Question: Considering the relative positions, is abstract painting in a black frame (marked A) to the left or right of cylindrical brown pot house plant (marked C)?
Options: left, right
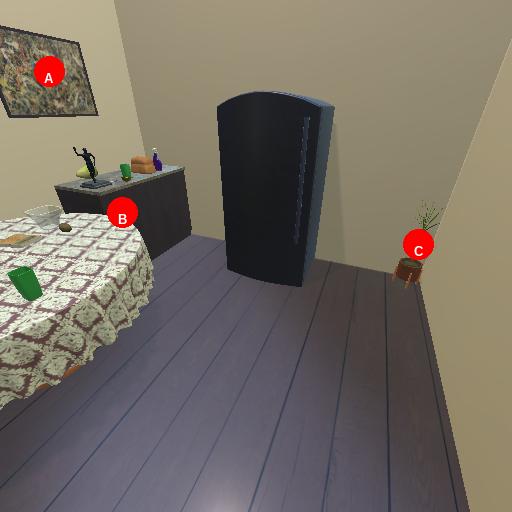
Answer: left